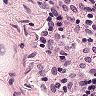
Metastatic tissue present: no